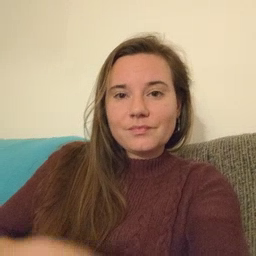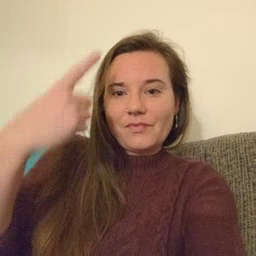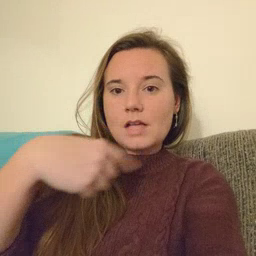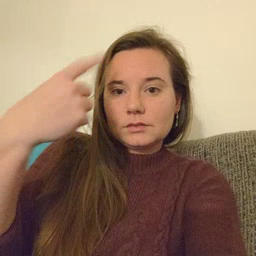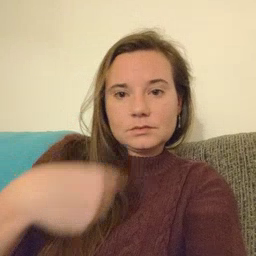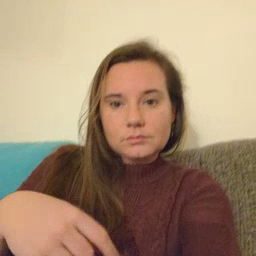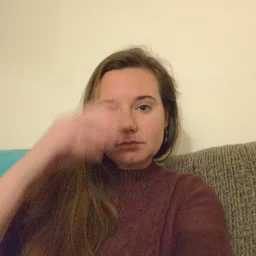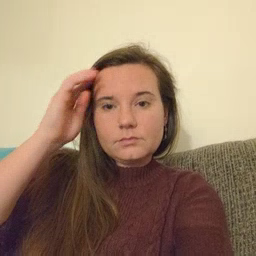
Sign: face